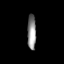
Tissue: prostate
Cell type: T cells
Senescence score: 0.2719
Nuclear area (px): 297
Mean DAPI intensity: 142.616